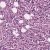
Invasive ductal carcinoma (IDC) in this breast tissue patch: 1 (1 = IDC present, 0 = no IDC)